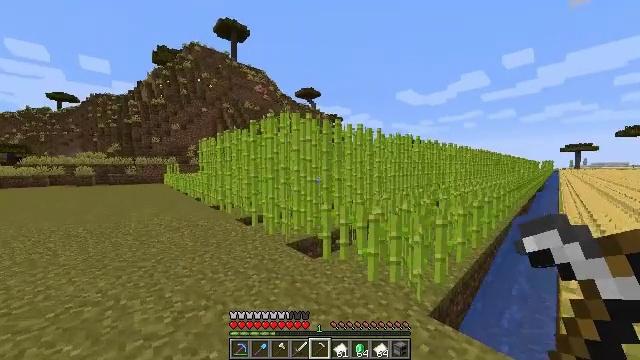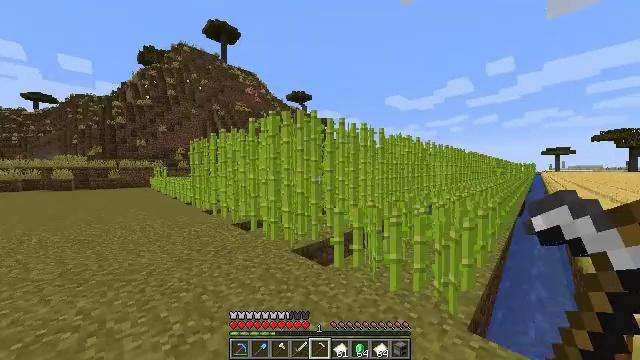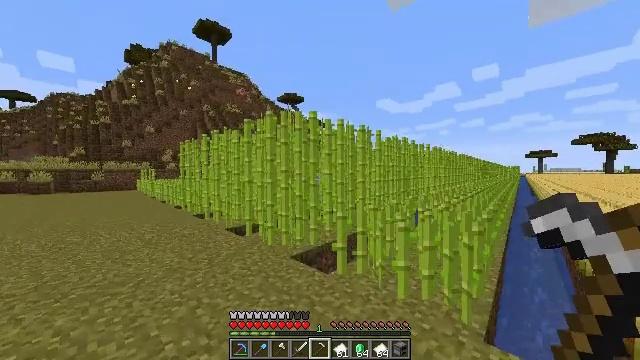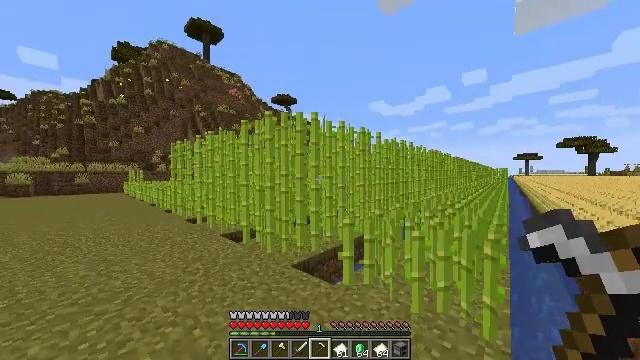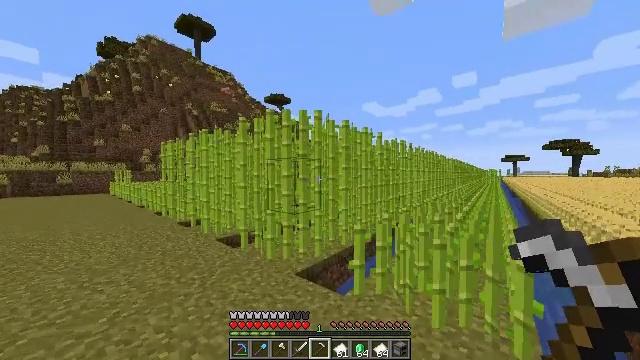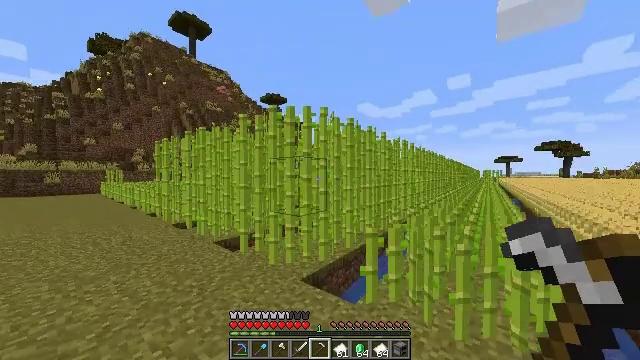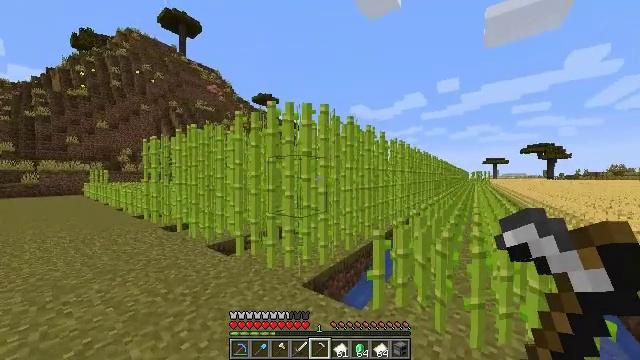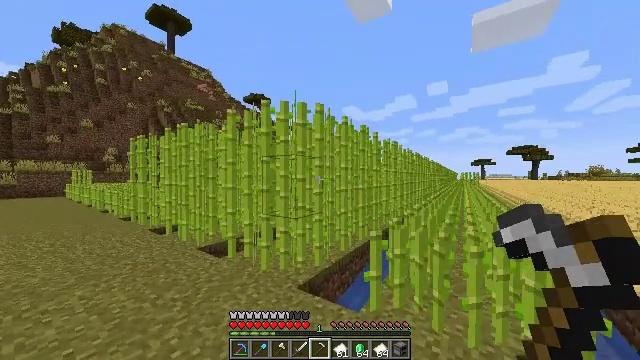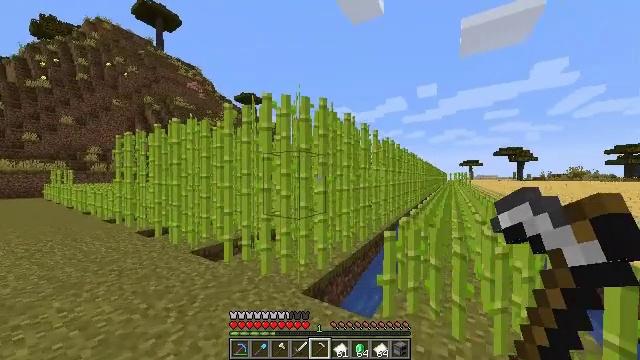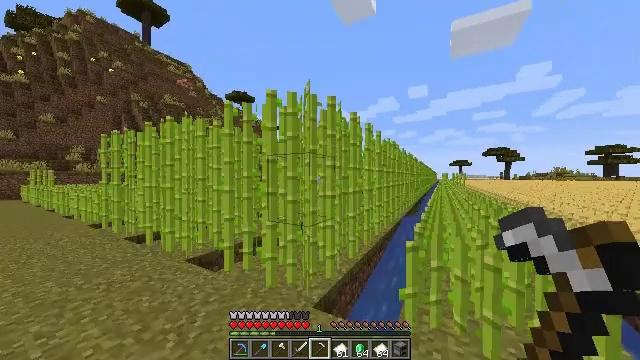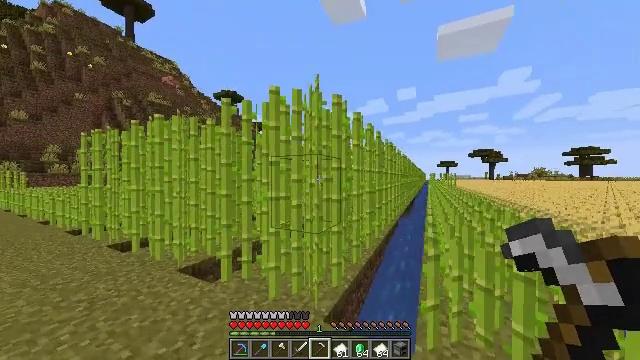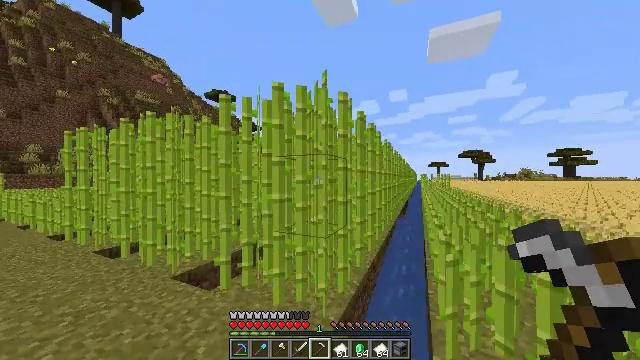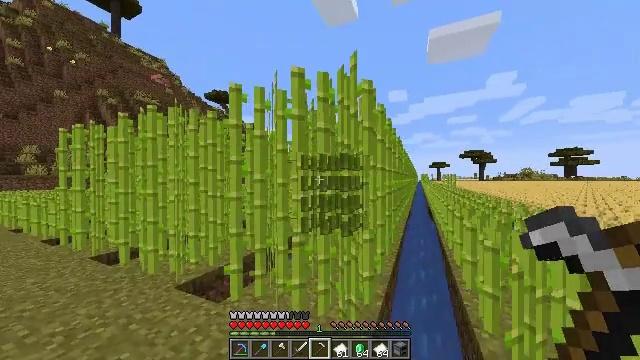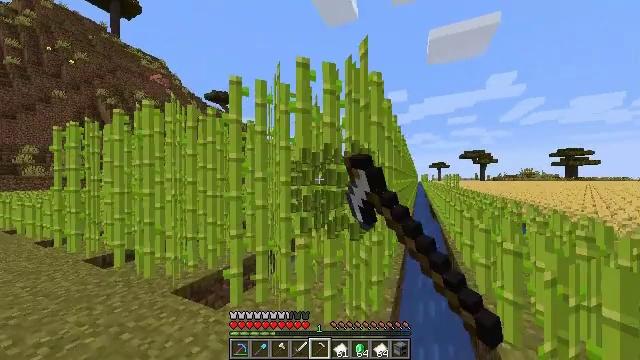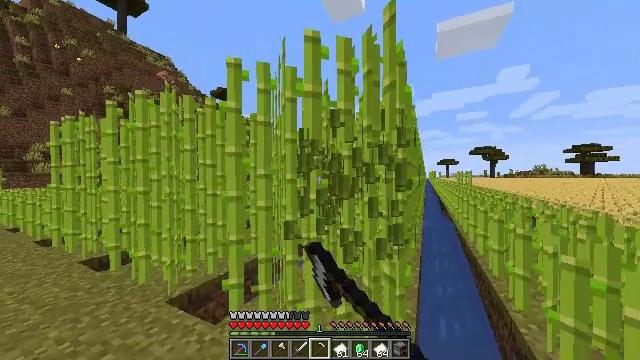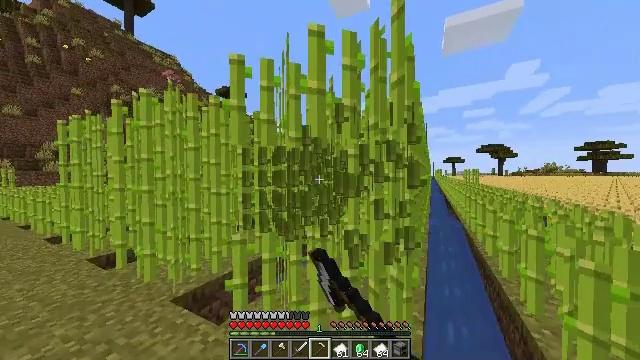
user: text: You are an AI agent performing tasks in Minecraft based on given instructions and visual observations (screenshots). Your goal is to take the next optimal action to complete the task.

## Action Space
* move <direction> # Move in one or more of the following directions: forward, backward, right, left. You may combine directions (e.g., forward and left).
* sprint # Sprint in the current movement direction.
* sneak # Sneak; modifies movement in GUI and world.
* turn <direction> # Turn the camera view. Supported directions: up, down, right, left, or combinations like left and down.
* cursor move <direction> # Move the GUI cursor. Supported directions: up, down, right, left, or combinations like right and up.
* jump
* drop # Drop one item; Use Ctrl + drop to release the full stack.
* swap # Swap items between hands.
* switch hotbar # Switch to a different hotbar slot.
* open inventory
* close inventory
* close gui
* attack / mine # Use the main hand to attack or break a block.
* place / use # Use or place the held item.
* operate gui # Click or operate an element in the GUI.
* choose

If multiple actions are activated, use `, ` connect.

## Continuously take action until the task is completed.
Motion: motion action
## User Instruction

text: Gather sugar cane for crafting.
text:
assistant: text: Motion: move forward and move left, turn right
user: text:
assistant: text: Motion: move forward and move left, turn right
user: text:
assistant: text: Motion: move forward and move left, turn right
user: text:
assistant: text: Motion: move forward and move left, turn right
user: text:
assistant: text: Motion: move forward and move left, turn right
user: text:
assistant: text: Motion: move forward and move left, turn right
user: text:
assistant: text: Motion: move forward and move left, turn right
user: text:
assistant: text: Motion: move forward and move left, turn right
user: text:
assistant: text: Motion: move forward and move left, turn right
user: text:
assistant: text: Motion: move forward and move left, turn right
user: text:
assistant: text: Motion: move forward and move left, turn right
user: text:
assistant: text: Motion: move forward, attack / mine
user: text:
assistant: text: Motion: move forward, attack / mine
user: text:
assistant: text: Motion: move forward, turn left, attack / mine
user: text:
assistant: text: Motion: move forward, turn left, attack / mine
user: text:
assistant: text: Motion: move forward, turn left, attack / mine
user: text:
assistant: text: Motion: attack / mine
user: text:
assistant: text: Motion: turn right, attack / mine
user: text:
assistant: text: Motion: move forward, turn right, attack / mine
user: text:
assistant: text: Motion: move forward, turn right, attack / mine
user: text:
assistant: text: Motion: move forward, turn right, attack / mine
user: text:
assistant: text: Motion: move forward, attack / mine
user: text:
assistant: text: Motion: move forward, attack / mine
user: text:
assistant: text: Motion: move forward, attack / mine
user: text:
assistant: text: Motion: move forward, attack / mine
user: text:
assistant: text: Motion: move forward, attack / mine
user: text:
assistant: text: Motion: move forward, turn left, attack / mine
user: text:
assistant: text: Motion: move forward, turn left, attack / mine
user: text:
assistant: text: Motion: move forward, turn left, attack / mine
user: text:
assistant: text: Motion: move forward, attack / mine